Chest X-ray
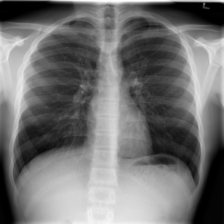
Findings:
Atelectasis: negative
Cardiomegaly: negative
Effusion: negative
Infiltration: negative
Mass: negative
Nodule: negative
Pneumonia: negative
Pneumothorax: negative
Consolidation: negative
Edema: negative
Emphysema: negative
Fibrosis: negative
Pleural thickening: negative
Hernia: negative